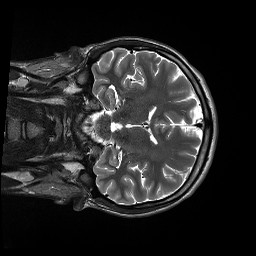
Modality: T2w
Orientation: coronal
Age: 20
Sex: male